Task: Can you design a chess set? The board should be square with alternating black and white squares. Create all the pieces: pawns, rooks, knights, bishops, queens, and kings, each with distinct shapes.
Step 1780:
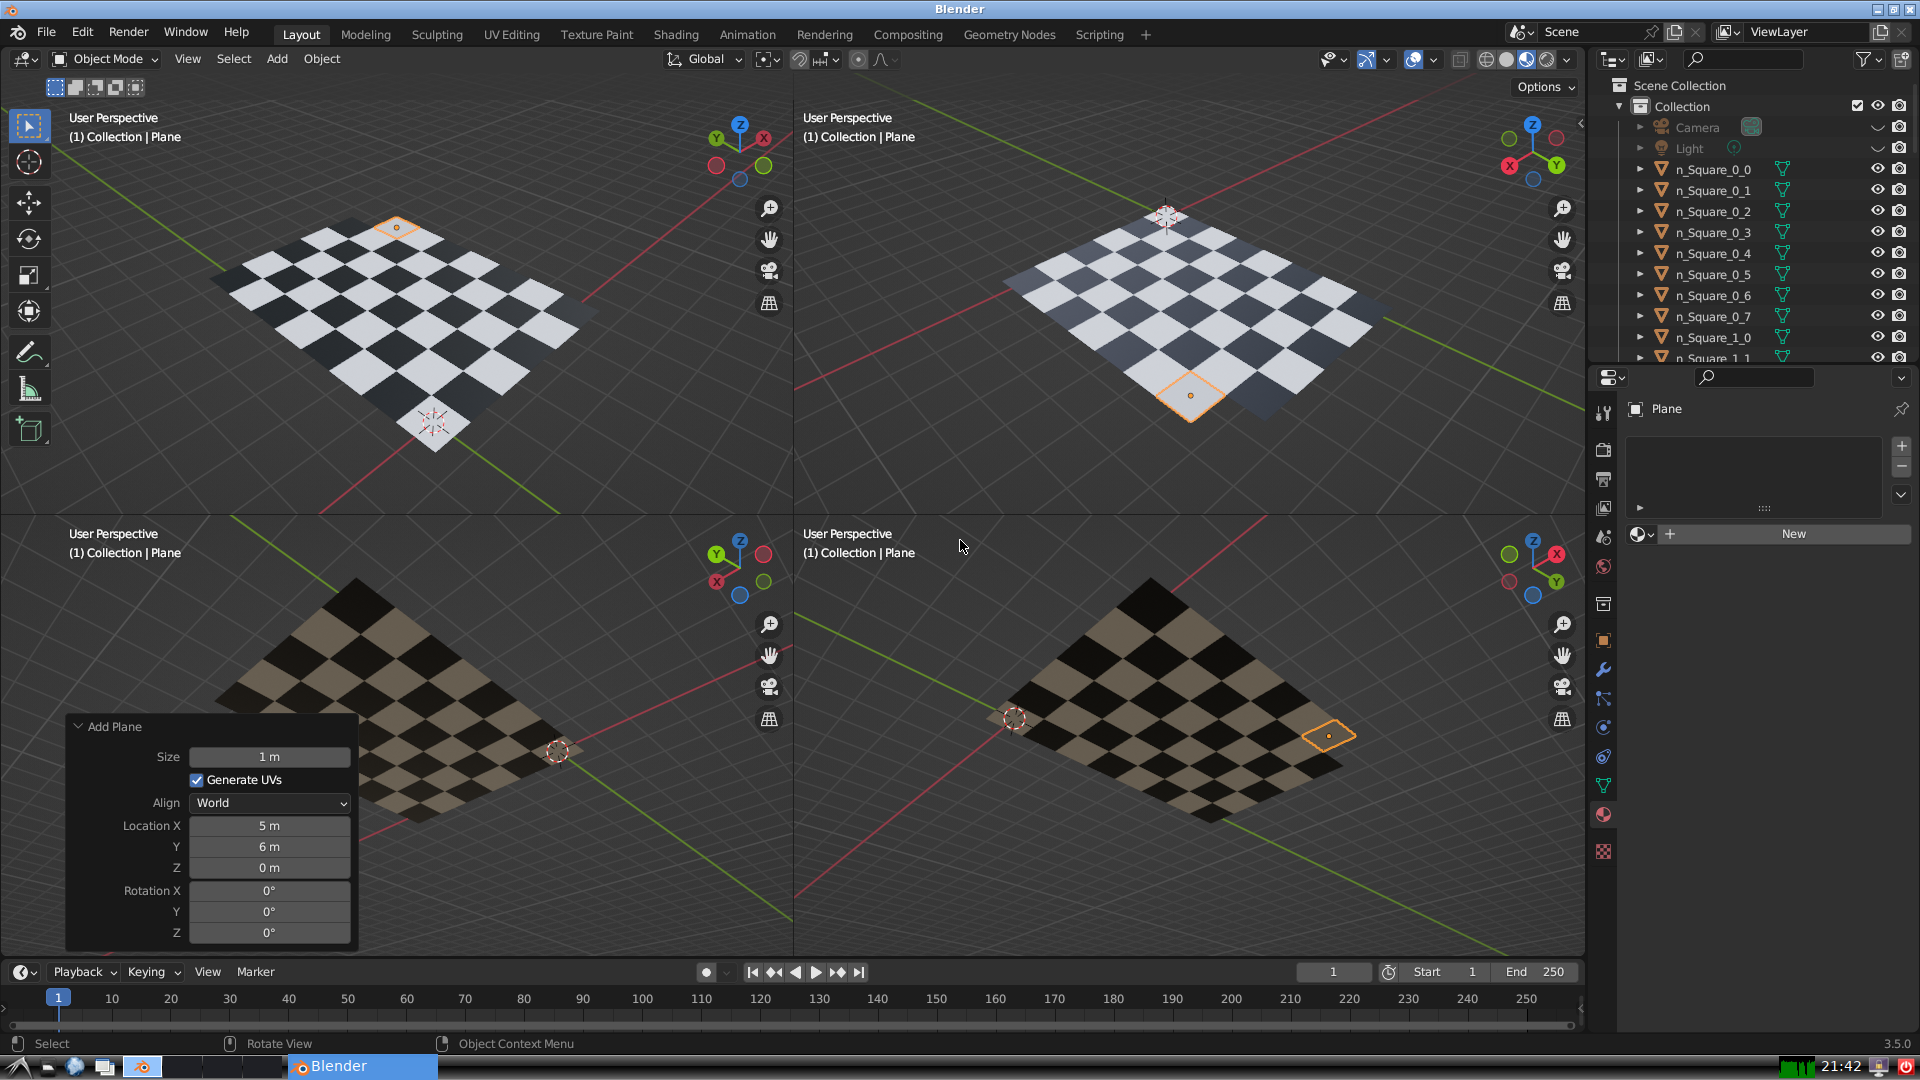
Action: {"mouse_move": [1608, 631]}